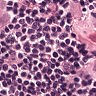
Metastatic tissue present: yes